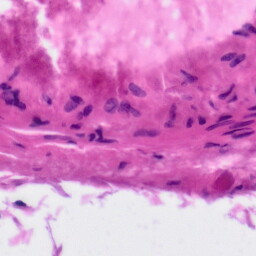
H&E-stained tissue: Tonsil